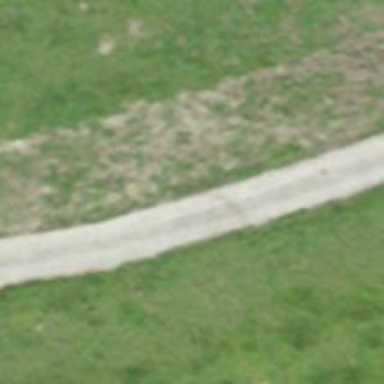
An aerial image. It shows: Unpaved service road.